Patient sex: F
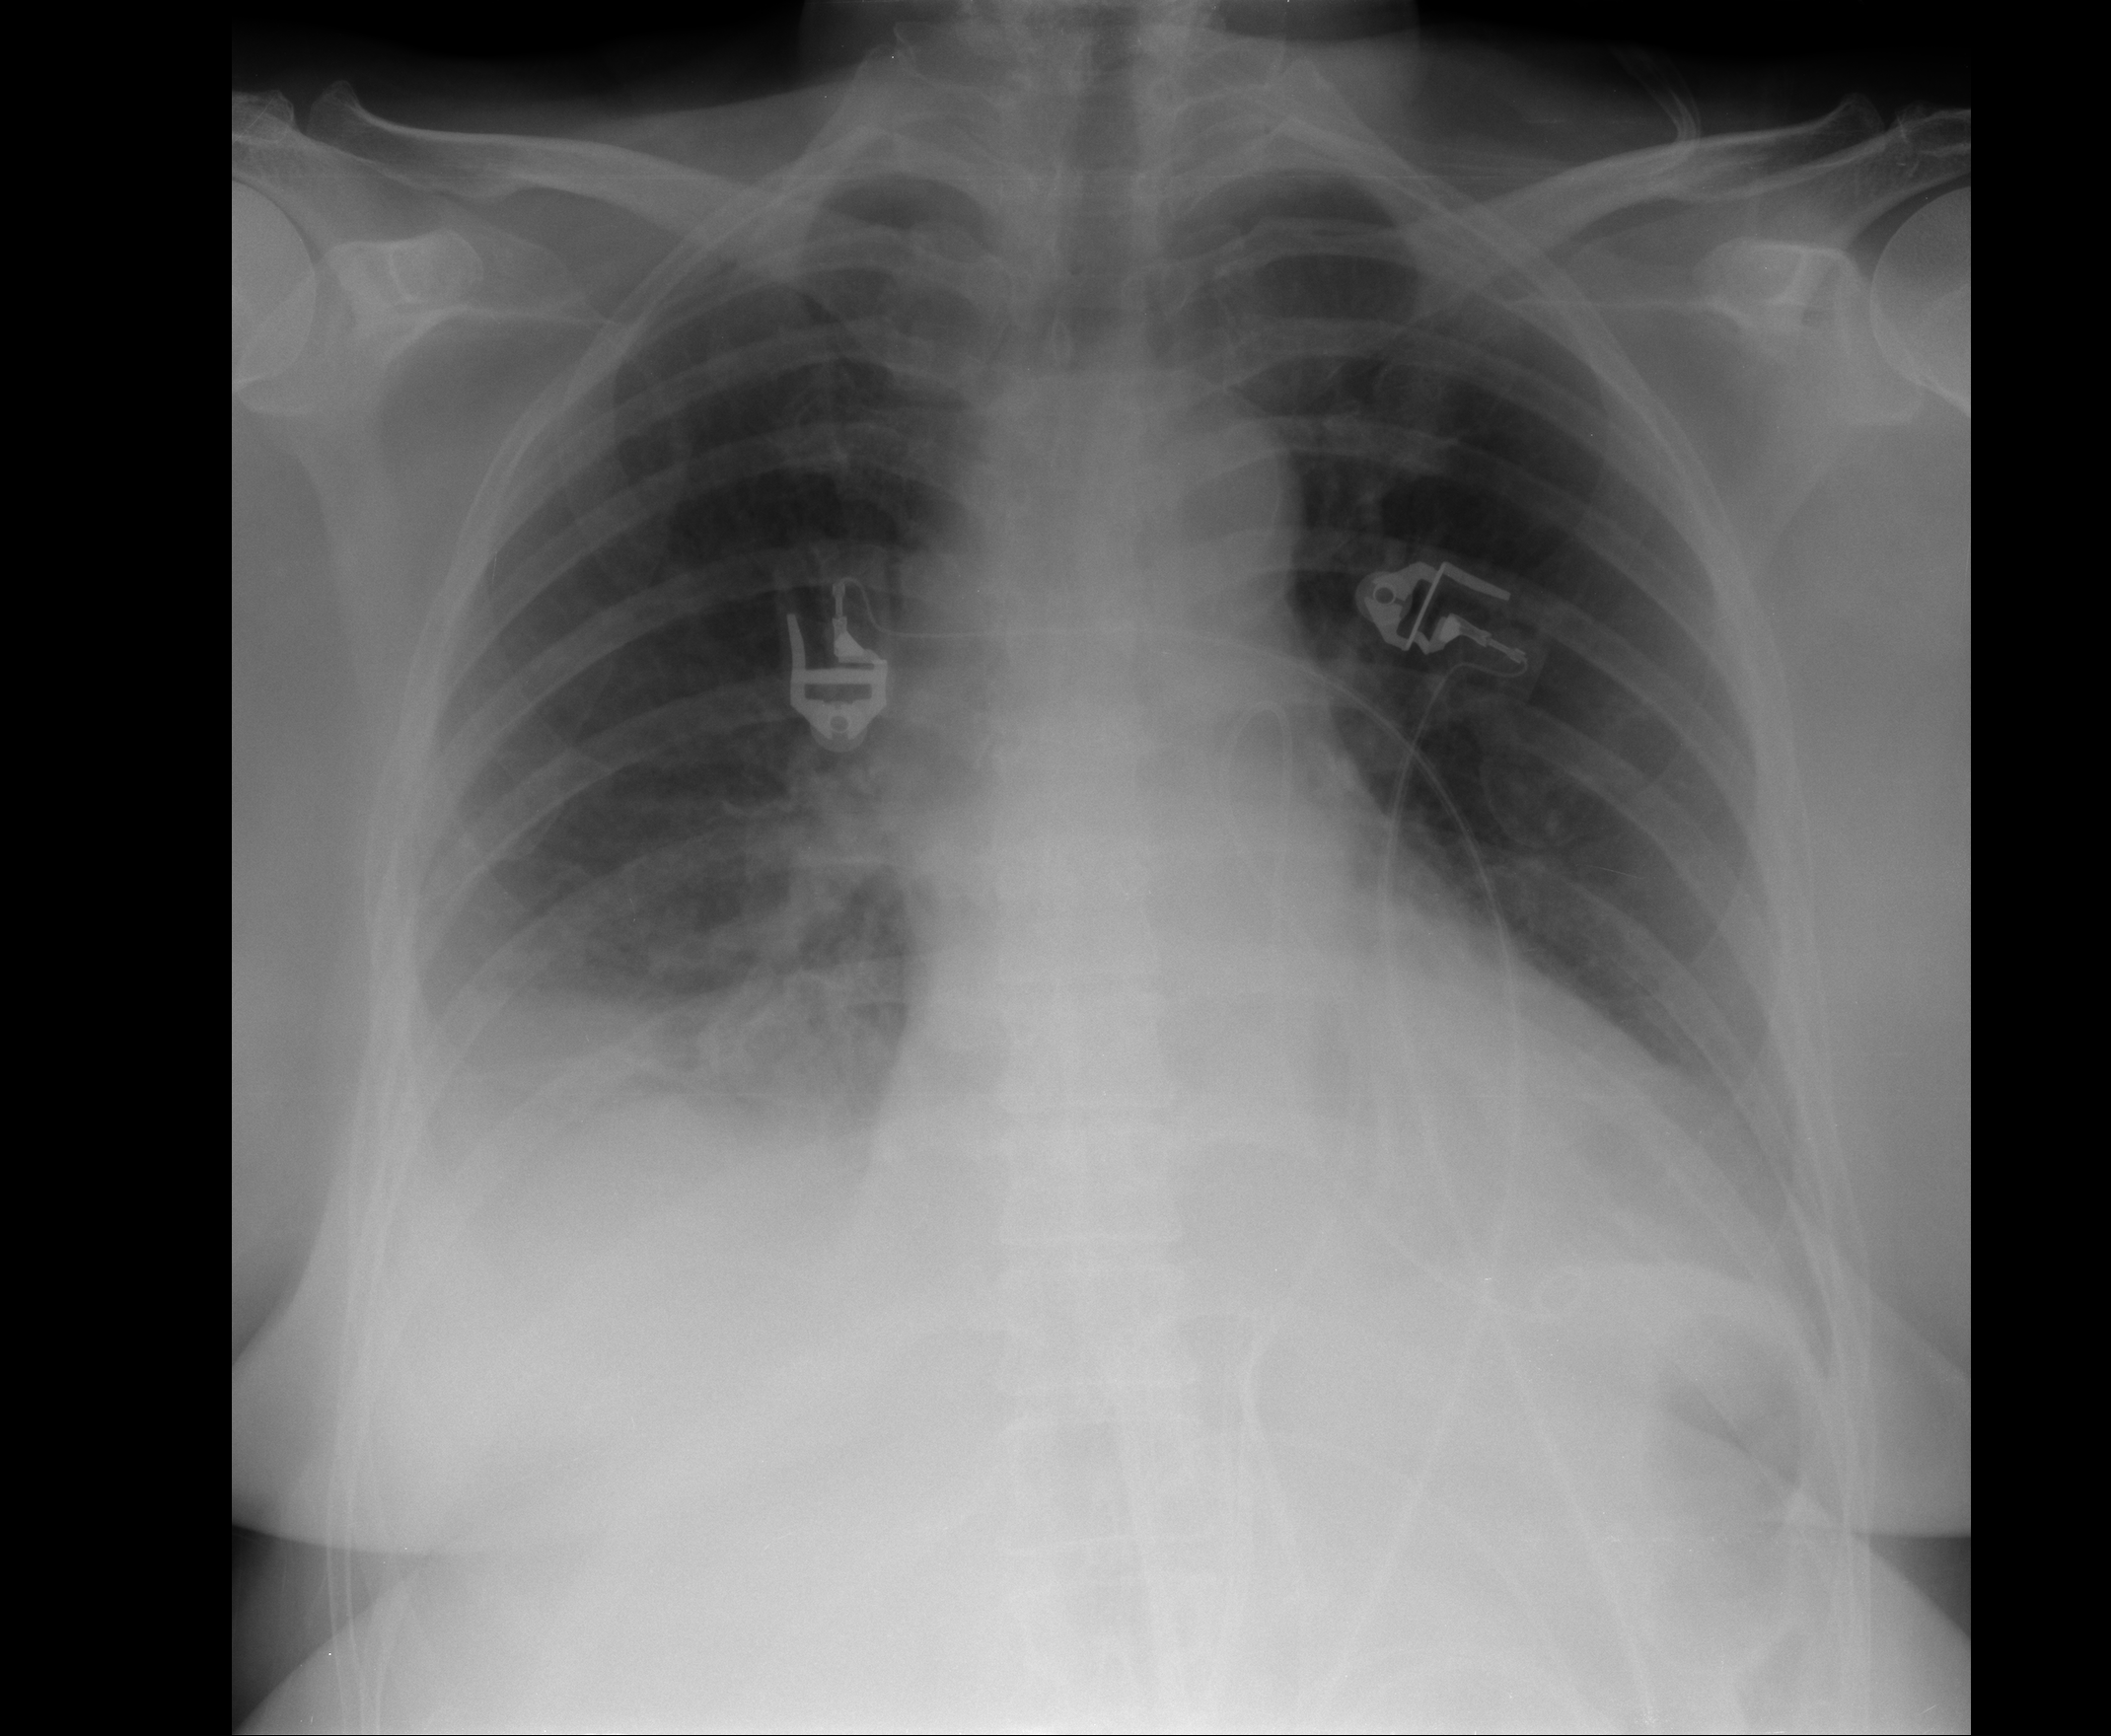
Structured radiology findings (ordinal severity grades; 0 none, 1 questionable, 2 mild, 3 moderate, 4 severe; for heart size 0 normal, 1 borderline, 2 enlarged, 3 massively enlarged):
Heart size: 2
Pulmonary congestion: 2
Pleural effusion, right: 3
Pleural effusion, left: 0
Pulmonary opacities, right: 1
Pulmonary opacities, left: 0
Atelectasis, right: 2
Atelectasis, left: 0